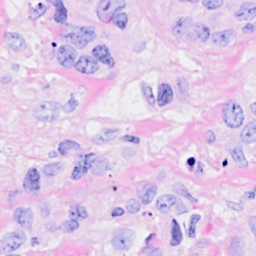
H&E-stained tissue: Breast